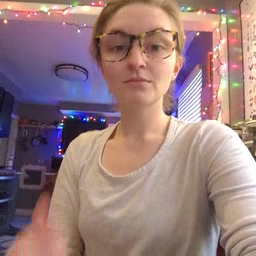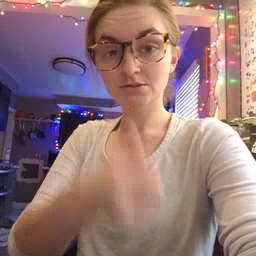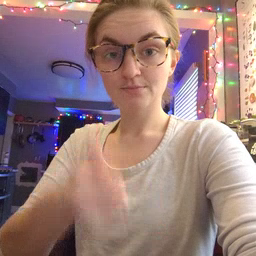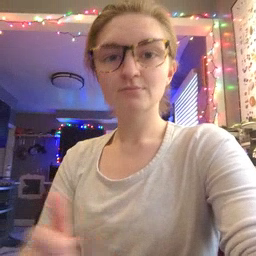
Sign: every